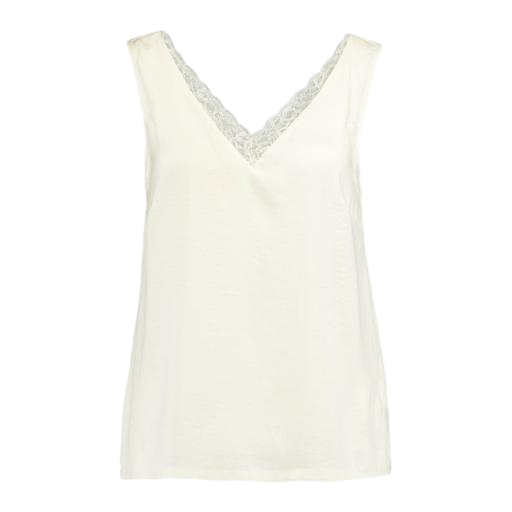
white maison tank top, off white tank top, beige v-neck tank top, white background